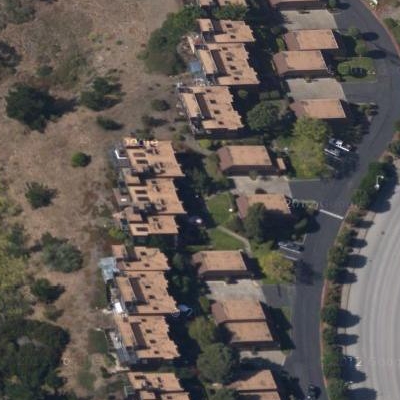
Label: Resident